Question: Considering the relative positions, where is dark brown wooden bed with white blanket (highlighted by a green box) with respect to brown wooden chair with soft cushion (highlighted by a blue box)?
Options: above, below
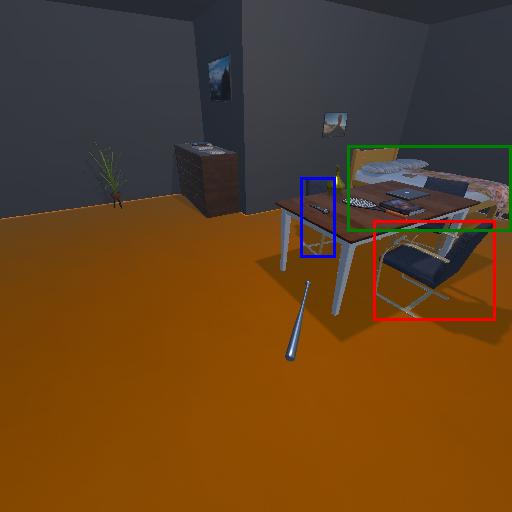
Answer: above